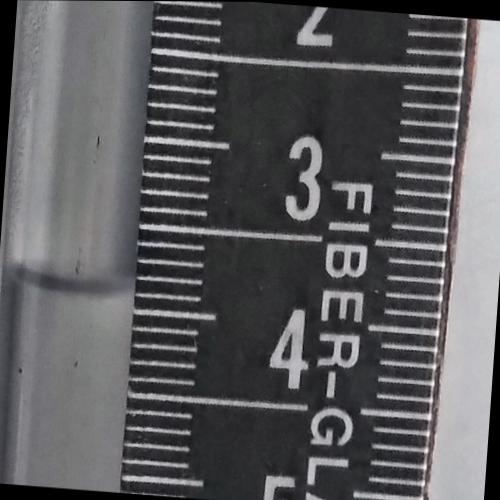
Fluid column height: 3.9 cm